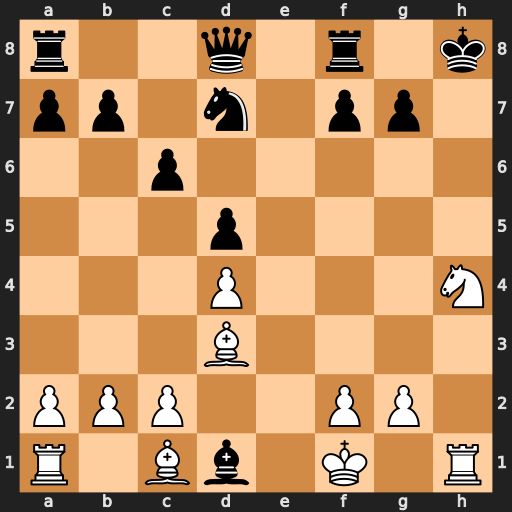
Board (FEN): r2q1r1k/pp1n1pp1/2p5/3p4/3P3N/3B4/PPP2PP1/R1Bb1K1R
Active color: w
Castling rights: -
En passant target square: -
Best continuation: Ng6+ Kg8 Rh8#